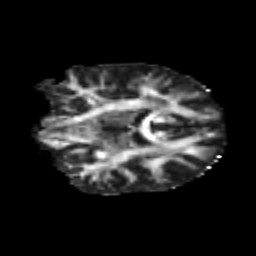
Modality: FA
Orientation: coronal
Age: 23
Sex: male
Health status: healthy